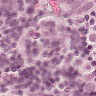
Metastatic tissue present: yes